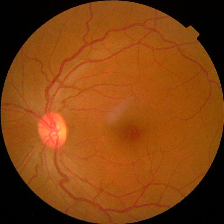
Diabetic retinopathy grade: No DR